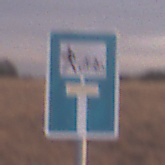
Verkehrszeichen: SackgasseRadverkehrFussgaengerDurchlaessig
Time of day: SunriseSunset
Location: Outdoor (Nature)
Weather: PartlyCloudy
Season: NotSpecified
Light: Natural